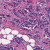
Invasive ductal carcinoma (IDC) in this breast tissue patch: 1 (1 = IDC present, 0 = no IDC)